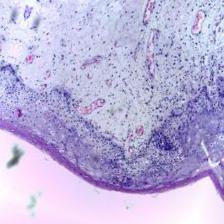
Diagnosis: OSCC